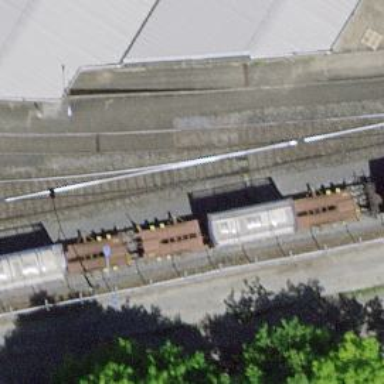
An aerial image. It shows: Railway switch.